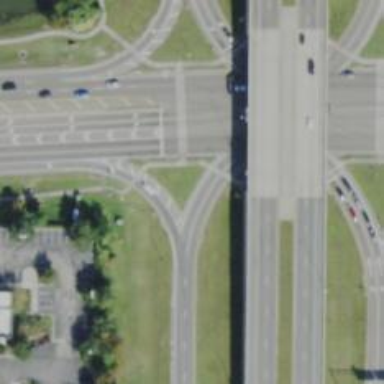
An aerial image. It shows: Trunk link highway.